Question: 1. My purpose-How to change the two-dimensional density figure in the legend from 0 to 1.
2. I have generated two variable sequence data here. I have realized the two-dimensioned density figures using stat_density_2d, like this
'''
p <- ggplot(df, aes(x=spi,y=crop))+
labs(title = "",y = "y", x = "x") +
#geom_raster() +
#geom_point() +
stat_density_2d(geom ="raster",aes(fill = ..density..),contour = F)
'''

However, the legend "density" shows from 0.05 to 0.2. I want to normalize the "density" into an interval of [0,1], with 1 for the highest density and 0 for the lowest density. How do I program it, or what do I do with the raw data to get the results I want.
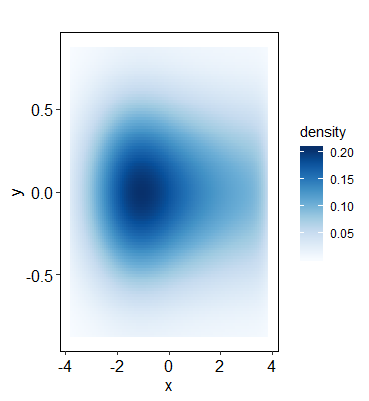
Answer: This is actually quite easy, you simply change 'fill = ..density..' to 'fill = ..ndensity..' (note: modern usage is 'stat(ndensity)').
Default density with example data:
'''
ggplot(faithful, aes(eruptions, waiting)) +
stat_density_2d(geom = "raster", aes(fill = stat(density)), contour = F)
'''
<URL>
Density scaled to the [0-1] range:
'''
ggplot(faithful, aes(eruptions, waiting)) +
stat_density_2d(geom = "raster", aes(fill = stat(ndensity)), contour = F)
'''
<URL>
And if you explicitly want to include 0 in your legend:
'''
ggplot(faithful, aes(eruptions, waiting)) +
stat_density_2d(geom = "raster", aes(fill = stat(ndensity)), contour = F) +
scale_fill_gradient(limits = c(0, NA))
'''
This is documented under 'computed variables' of '?stat_density_2d'.